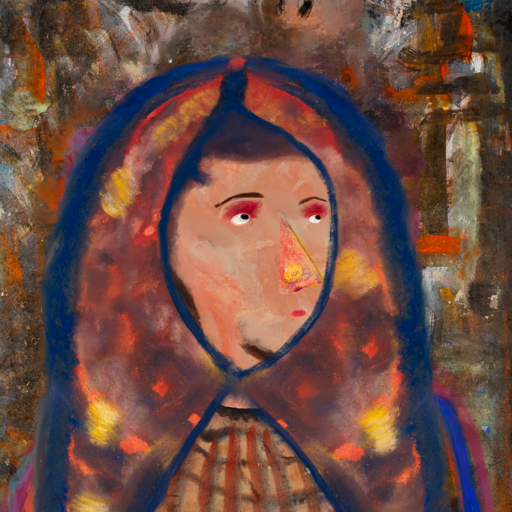
Background: GypsyQueen, Head And Neck Side: Roy_Bahadur, Face Side: Irani, Bust: Orphan, Hair Side: Experience, Head Accessory: Mother_And_Son_Mother_Scarf, Second Necklace: Blank, Necklace: Blank, Baby: Blank